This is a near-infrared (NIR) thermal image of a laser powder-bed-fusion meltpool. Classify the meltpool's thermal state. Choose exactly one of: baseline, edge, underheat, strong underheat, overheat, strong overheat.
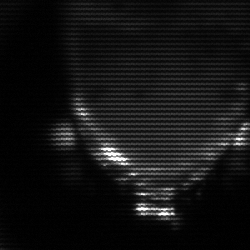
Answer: edge